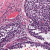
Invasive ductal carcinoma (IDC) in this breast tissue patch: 1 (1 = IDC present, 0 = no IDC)